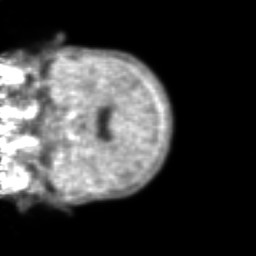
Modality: PET
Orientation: coronal
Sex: female
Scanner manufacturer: ge